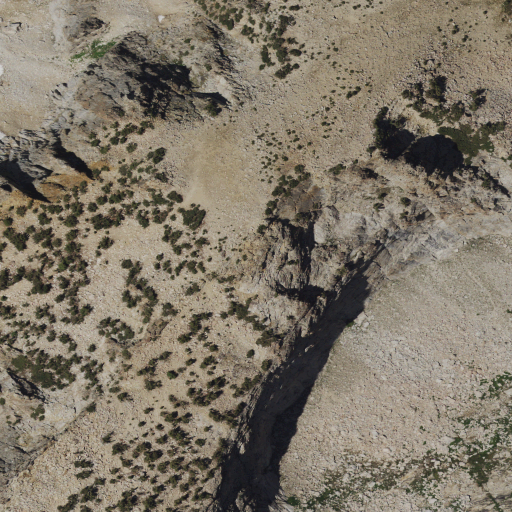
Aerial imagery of mountain in California named Tuolumne Peak containing shrub, grassland, barren land, and evergreen forest